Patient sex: M
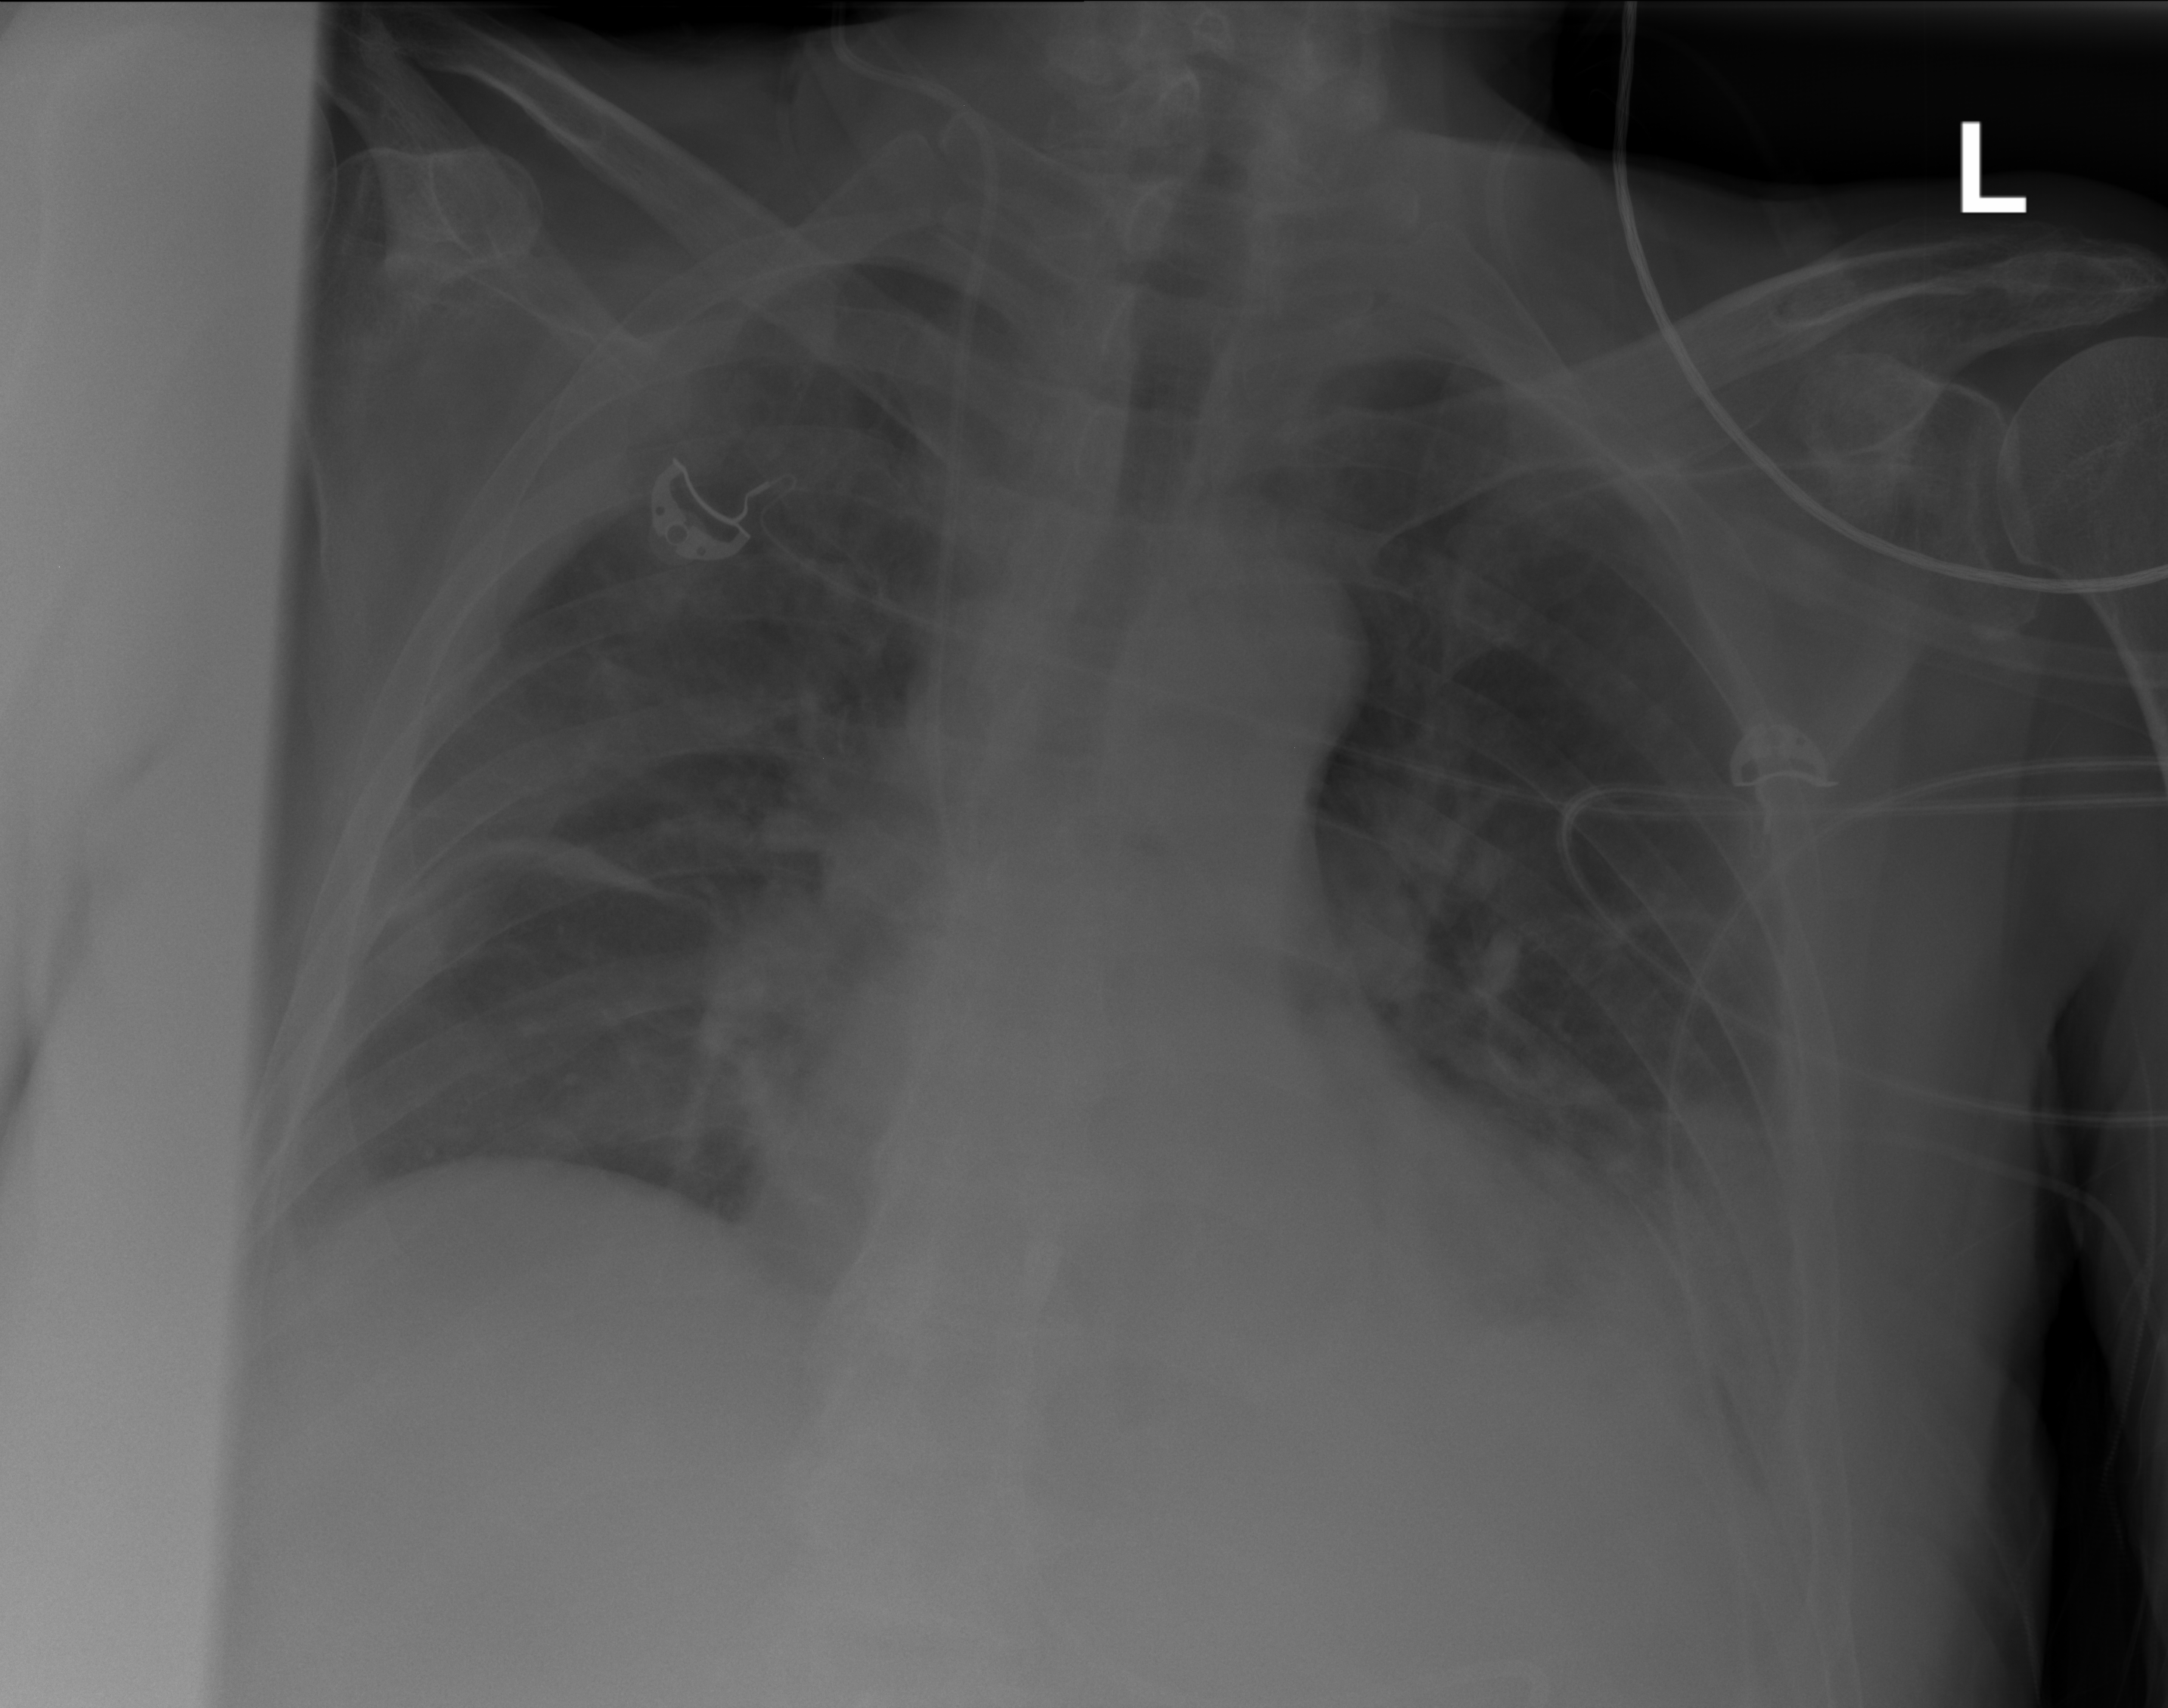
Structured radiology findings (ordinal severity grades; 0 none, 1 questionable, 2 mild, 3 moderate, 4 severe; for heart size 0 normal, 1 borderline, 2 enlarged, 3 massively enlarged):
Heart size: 2
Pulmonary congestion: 2
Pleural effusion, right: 0
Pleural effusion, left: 0
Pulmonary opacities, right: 2
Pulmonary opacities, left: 2
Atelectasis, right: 2
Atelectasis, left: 2